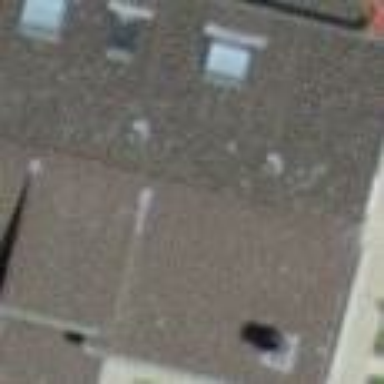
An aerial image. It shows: Residential building.